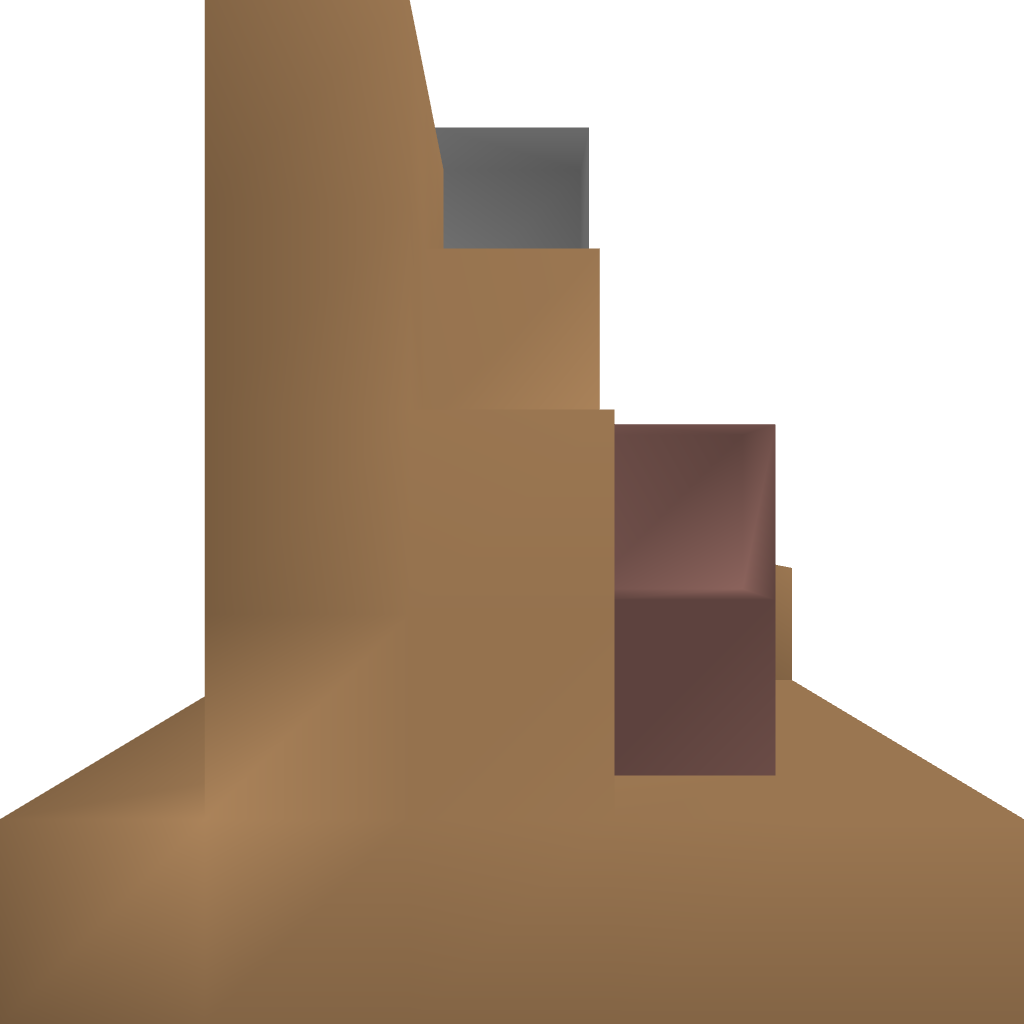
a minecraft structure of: PLANS FOR STEAMBATH bad low quality